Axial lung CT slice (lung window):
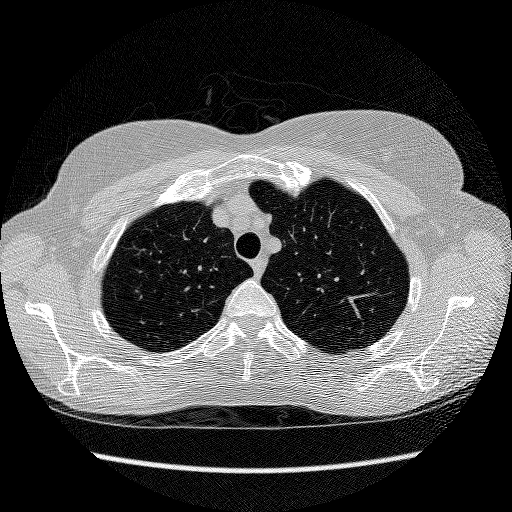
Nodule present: no